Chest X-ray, PA view. Patient: 56 years old, sex M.
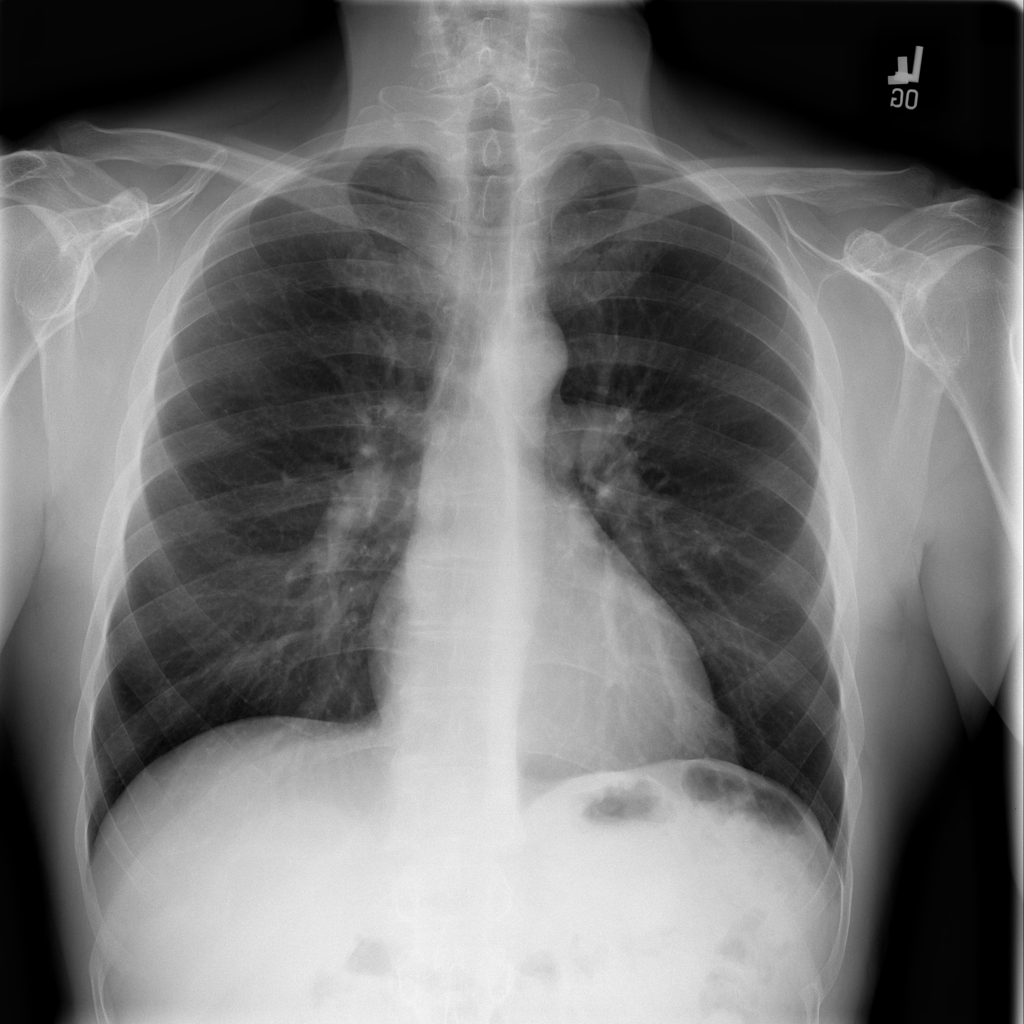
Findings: No Finding